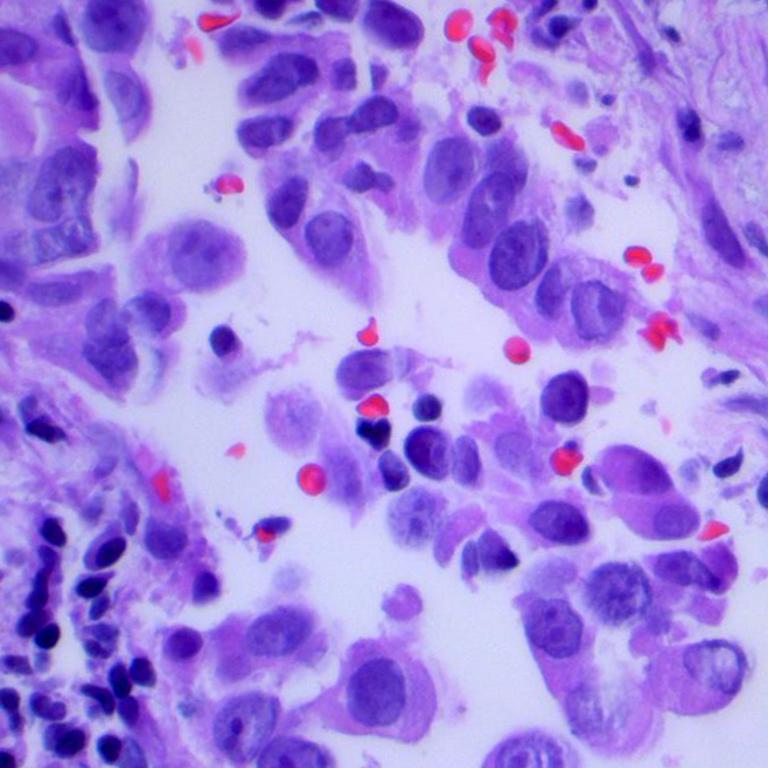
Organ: lung
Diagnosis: adenocarcinomas